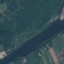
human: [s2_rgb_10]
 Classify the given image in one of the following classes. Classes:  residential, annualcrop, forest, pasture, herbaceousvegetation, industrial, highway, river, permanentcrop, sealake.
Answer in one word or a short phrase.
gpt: River